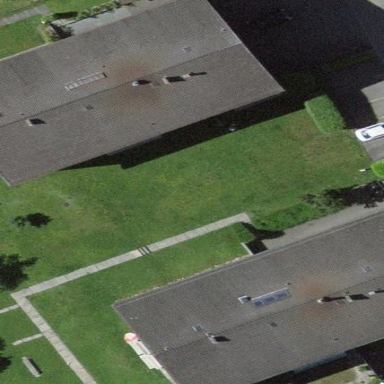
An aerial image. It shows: Gabled roof on building that houses apartments.